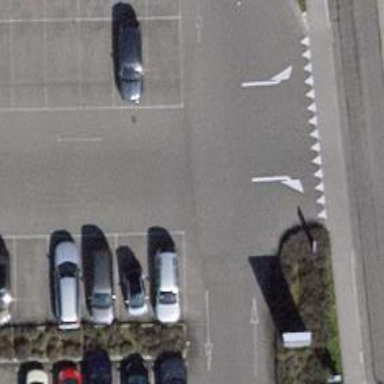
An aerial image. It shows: Asphalt parking aisle designated as service road.